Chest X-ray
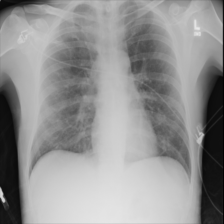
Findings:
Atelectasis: negative
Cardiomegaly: negative
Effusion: negative
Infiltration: negative
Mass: negative
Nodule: negative
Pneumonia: negative
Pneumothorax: negative
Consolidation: negative
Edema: negative
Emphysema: negative
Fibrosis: negative
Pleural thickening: negative
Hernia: negative